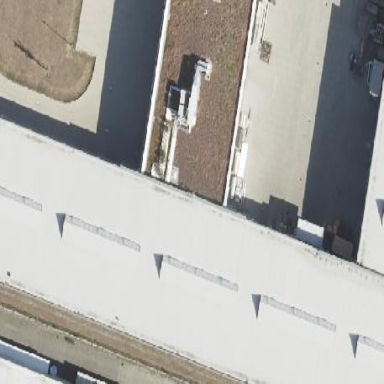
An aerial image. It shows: Industrial building with flat roof. It is man-made structure used for works.